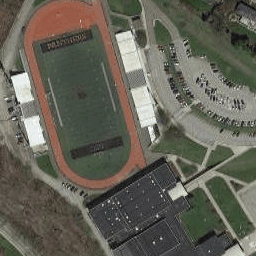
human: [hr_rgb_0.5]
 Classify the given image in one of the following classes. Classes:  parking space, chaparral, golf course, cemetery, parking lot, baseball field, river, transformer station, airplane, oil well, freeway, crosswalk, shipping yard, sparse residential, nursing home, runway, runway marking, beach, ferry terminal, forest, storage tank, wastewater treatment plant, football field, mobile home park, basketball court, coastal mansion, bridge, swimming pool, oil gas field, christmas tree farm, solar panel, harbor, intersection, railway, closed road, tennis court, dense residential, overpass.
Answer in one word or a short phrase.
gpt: football field